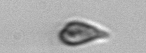
Label: Cryptophyta